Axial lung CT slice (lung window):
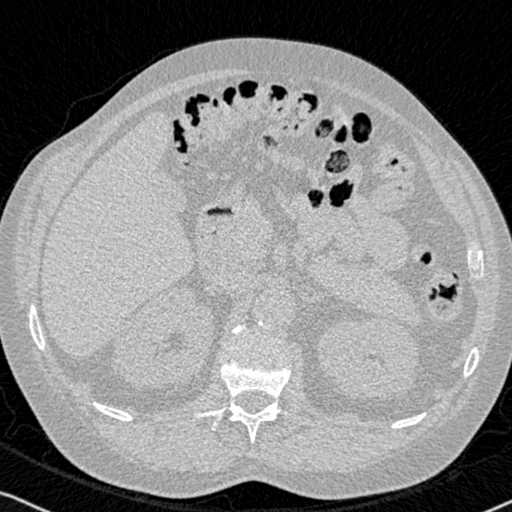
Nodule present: no